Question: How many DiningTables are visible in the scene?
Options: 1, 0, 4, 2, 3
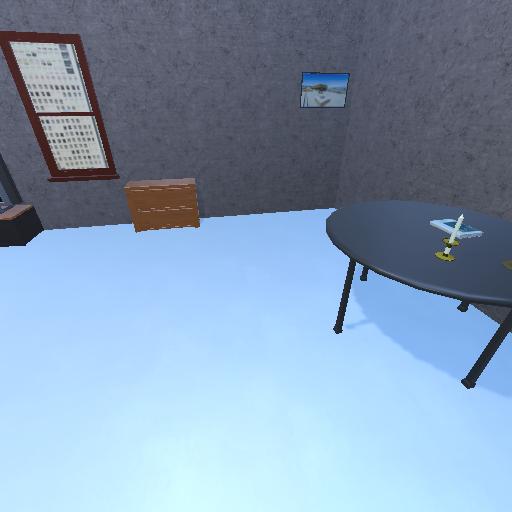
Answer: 1